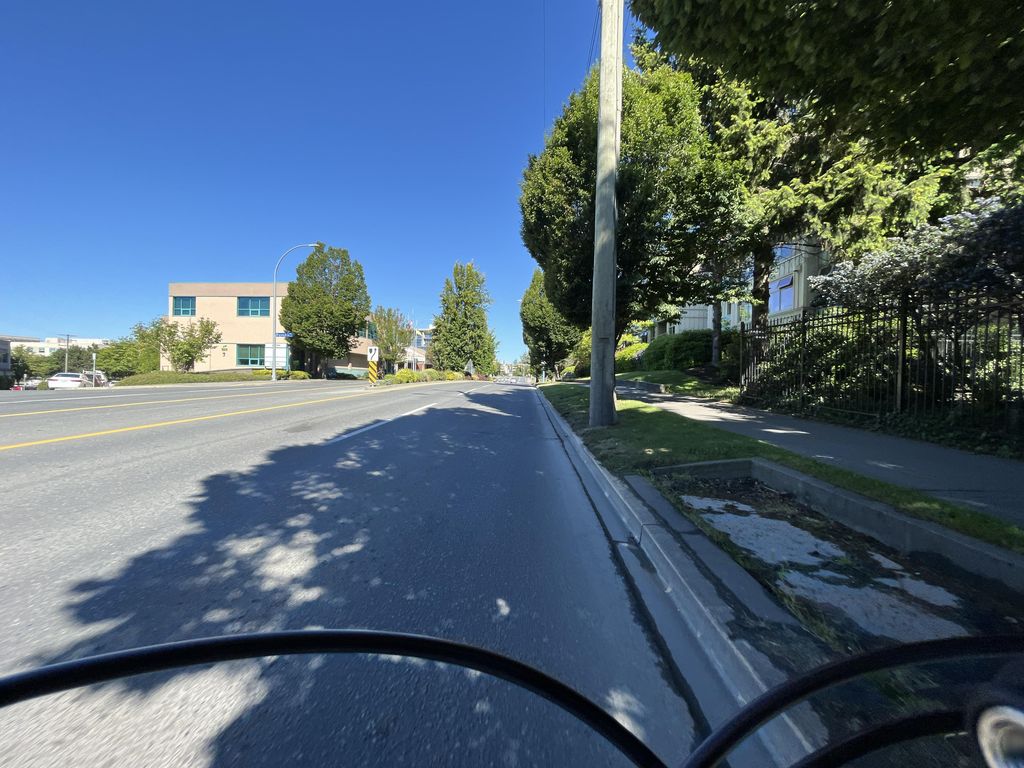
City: victoria